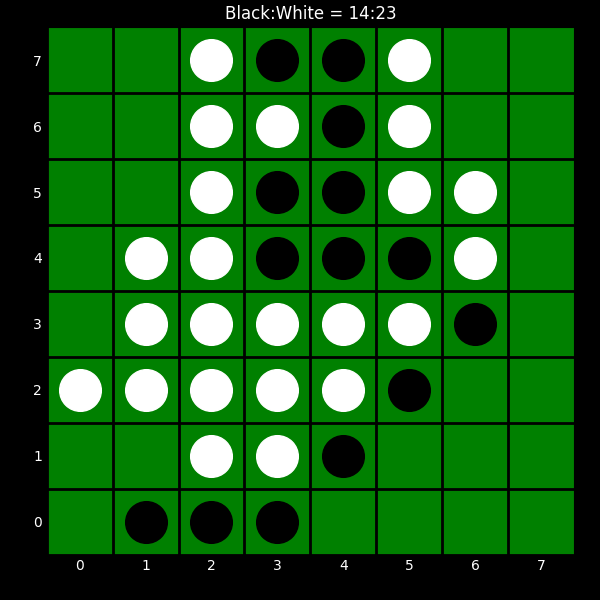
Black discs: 14
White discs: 23